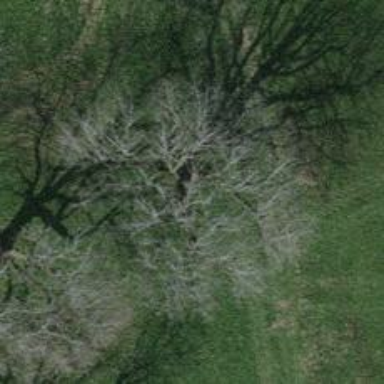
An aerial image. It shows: Beautiful tree in nature.